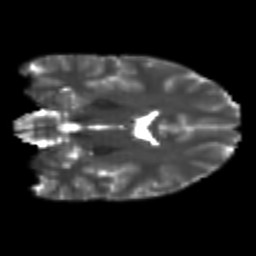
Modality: T2w
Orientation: coronal
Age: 19
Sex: male
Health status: healthy
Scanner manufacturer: philips
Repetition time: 7.475 s
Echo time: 0.08753 s